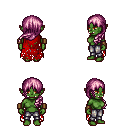
a pixel art fantasy rpg character, female body template, orc, green skin, red tattered cape, metal pants, pink left-swept hairstyle, leather bracers, four views (front, back, left, right), 2x2 character sprite sheet, small pixel art, hard edges, no anti-aliasing